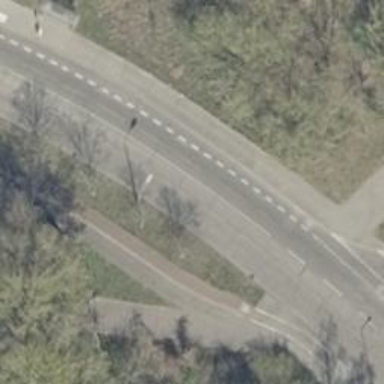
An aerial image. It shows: Secondary road with concrete surface. Separate sidewalks on both sides.